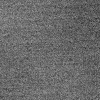
Atmospheric dust classification: dusty